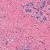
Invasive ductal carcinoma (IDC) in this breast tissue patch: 0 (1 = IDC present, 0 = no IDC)